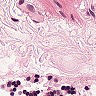
Metastatic tissue present: no